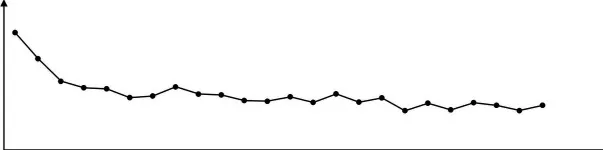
(B) Clinical course of the patient after admission to our hospital for human metapneumovirus infection. The administration of sodium phenylbutyrate, l-arginine hydrochloride, and sodium benzoate was initiated, and a rapid improvement in hyperammonemia was observed in both instances. NH3, ammonia; div. , drip infusion into vein; po. , per os.
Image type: electrography (ekg)